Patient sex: M
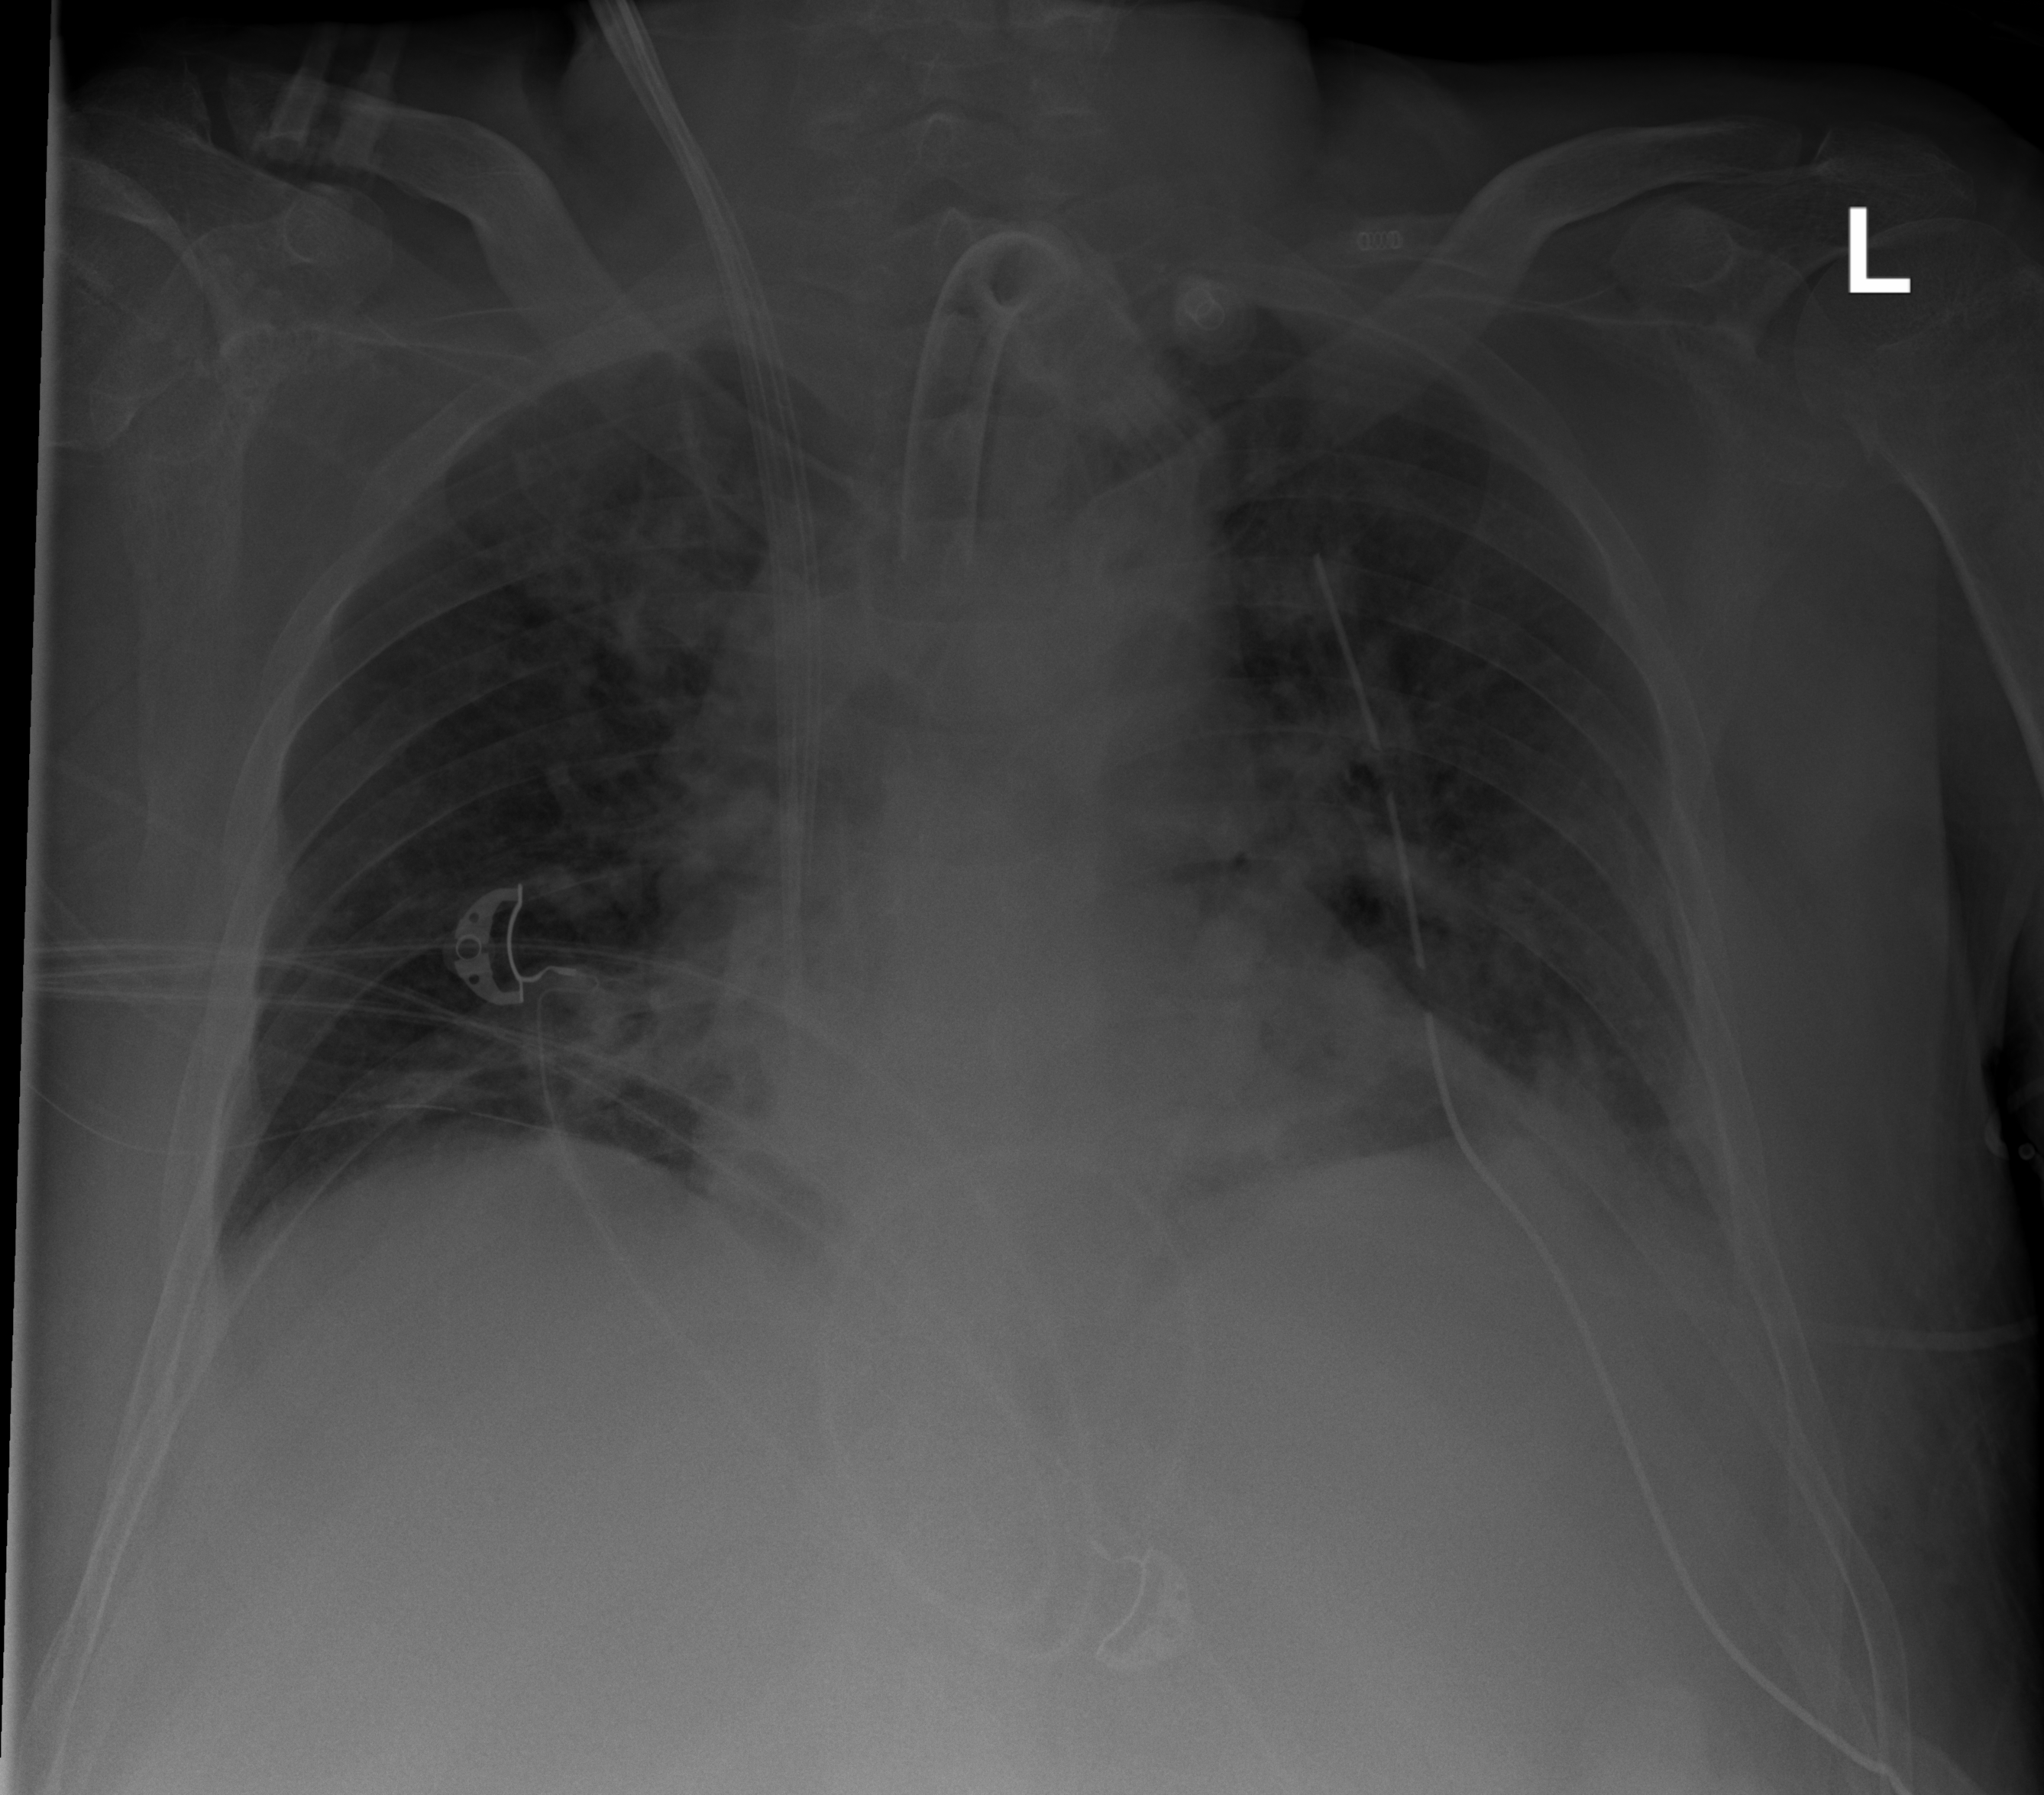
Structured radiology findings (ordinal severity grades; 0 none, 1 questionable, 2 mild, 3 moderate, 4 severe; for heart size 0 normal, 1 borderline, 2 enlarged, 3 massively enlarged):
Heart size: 2
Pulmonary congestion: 2
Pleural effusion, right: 1
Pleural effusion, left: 2
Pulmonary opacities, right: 2
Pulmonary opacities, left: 2
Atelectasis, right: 2
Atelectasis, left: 2